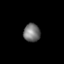
Tissue: lung
Cell type: Epithelial cells
Senescence score: 0.2375
Nuclear area (px): 295
Mean DAPI intensity: 116.122